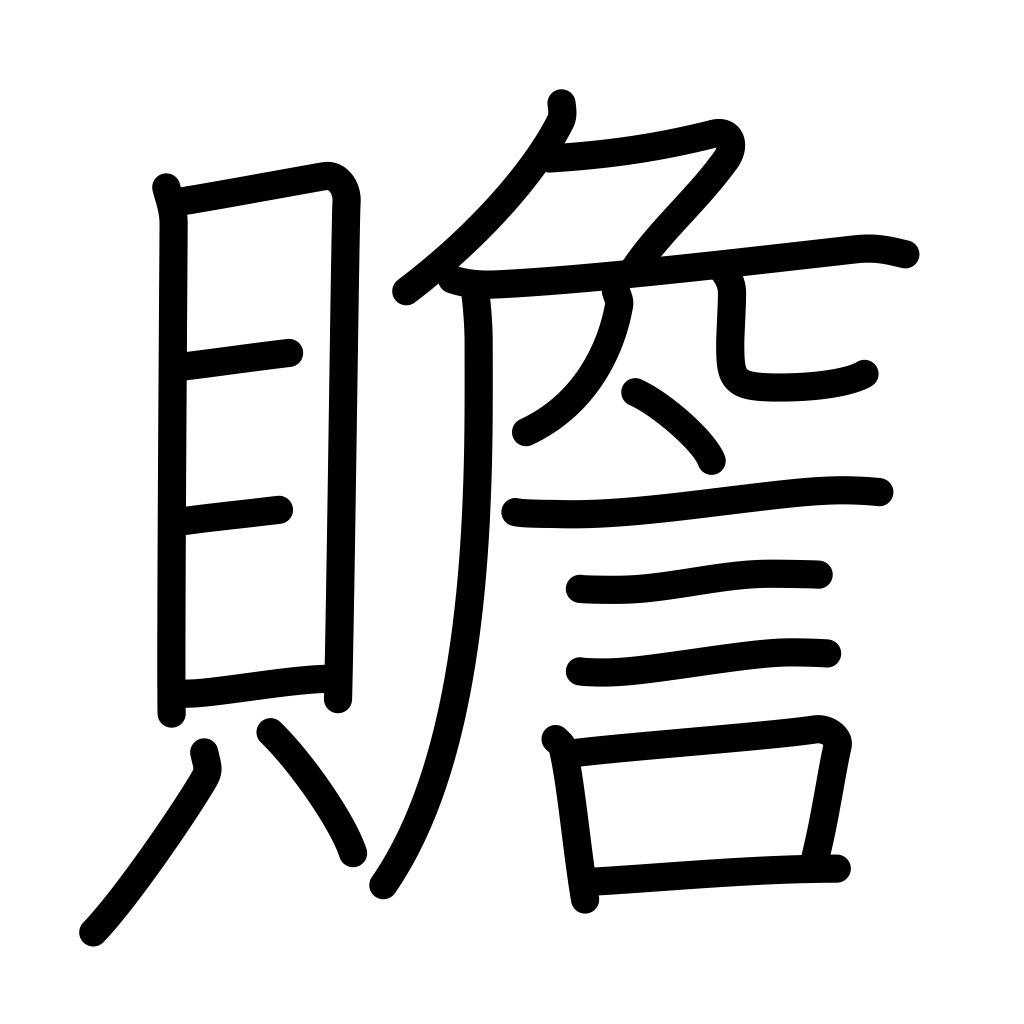
Meaning: have enough of, add to